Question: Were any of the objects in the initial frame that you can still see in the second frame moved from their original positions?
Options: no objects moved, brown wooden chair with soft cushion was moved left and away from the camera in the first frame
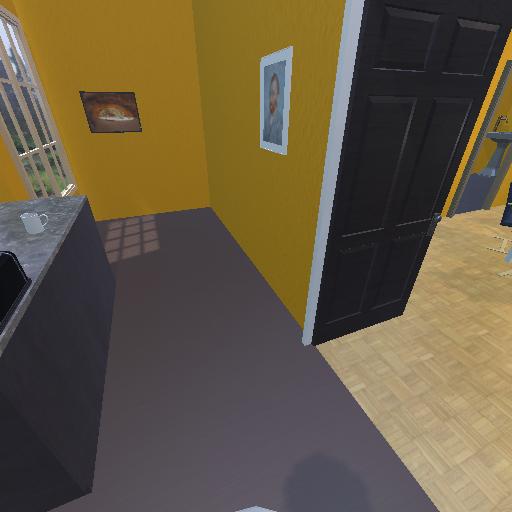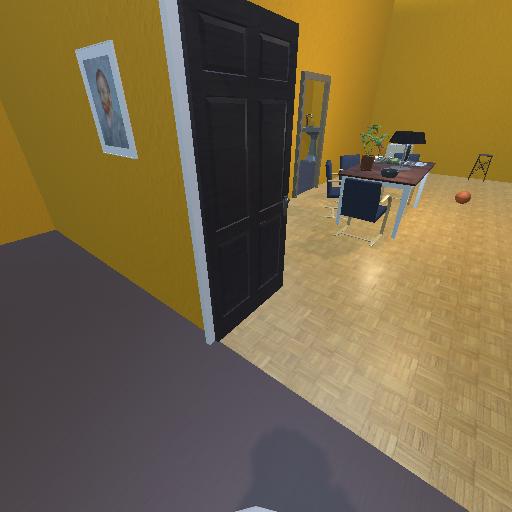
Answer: no objects moved